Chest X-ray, PA view. Patient: 60 years old, sex F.
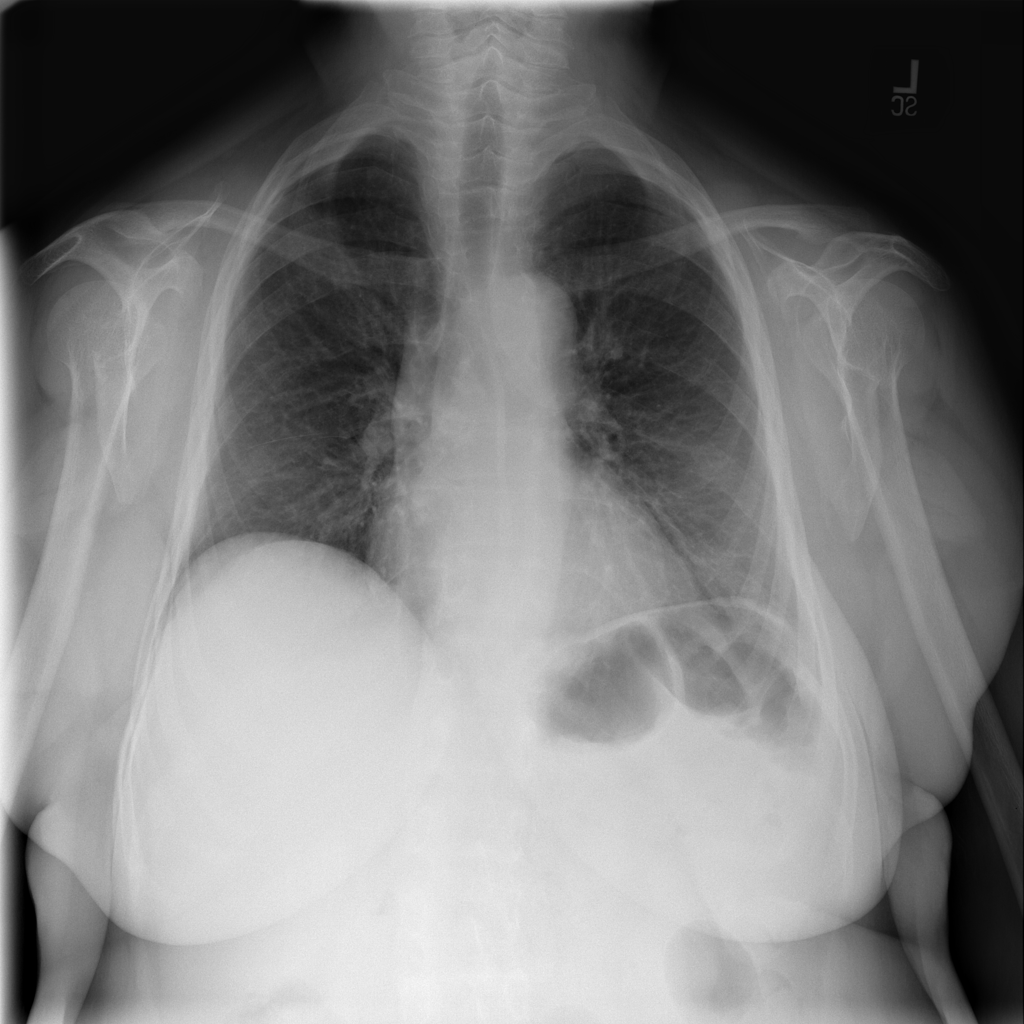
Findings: No Finding